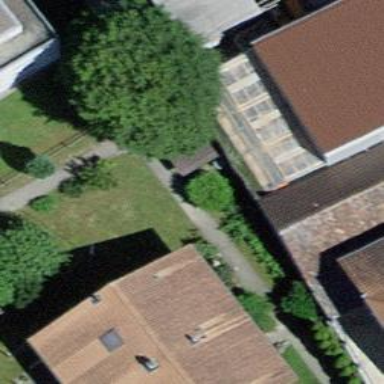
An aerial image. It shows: Barn.